Question: Actually I want to run VMware Workstation on my Windows 8.1 PC but it says error that only AMD-V supports virtualization. But I am Unable to See/Use AMD-V on MSI A75 Motherboard with AMD A8-3850 APU in BIOS Settings Page.
Any solutions? I think I need to update the BIOS.
Will that give me the option to enable AMD-V?

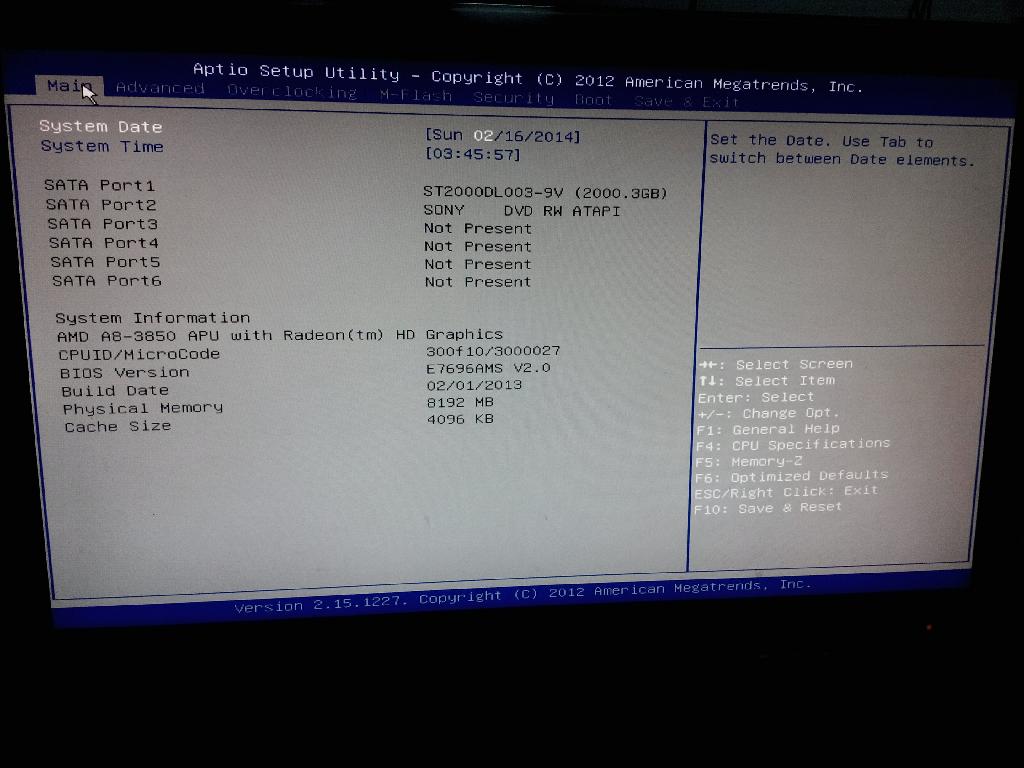
Answer: I am not sure about AMD because I have always used Intel. But you can give a try.
Go to 'Overclocking --> CPU Features --> X.M.P Support Information --> SVM' . SVM should be enabled to leverage virtualization.
Have a look at this <URL> to find the same.